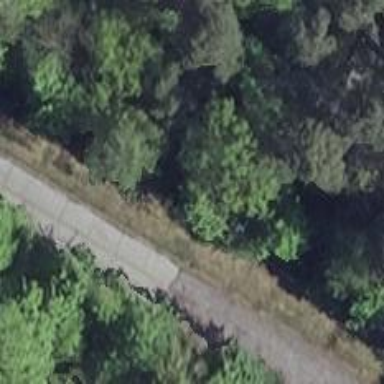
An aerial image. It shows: Abandoned railway spur.